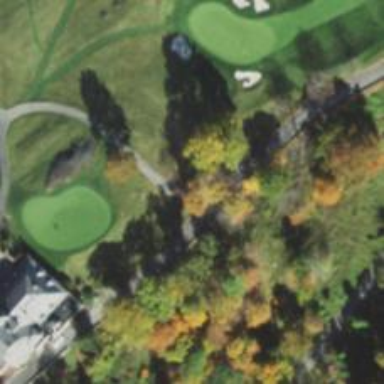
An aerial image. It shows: Pathway for golfing.